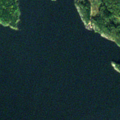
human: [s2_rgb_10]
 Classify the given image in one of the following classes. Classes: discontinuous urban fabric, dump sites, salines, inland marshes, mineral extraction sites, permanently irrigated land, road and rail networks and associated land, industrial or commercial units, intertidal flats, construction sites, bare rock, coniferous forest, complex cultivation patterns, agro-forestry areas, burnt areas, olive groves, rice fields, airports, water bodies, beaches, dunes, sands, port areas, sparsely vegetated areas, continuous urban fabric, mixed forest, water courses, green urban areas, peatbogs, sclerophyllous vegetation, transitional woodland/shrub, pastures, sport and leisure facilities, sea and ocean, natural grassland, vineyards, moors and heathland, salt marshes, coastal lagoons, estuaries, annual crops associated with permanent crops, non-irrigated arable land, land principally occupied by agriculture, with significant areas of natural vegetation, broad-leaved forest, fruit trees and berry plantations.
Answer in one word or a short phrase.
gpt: coniferous forest, water bodies